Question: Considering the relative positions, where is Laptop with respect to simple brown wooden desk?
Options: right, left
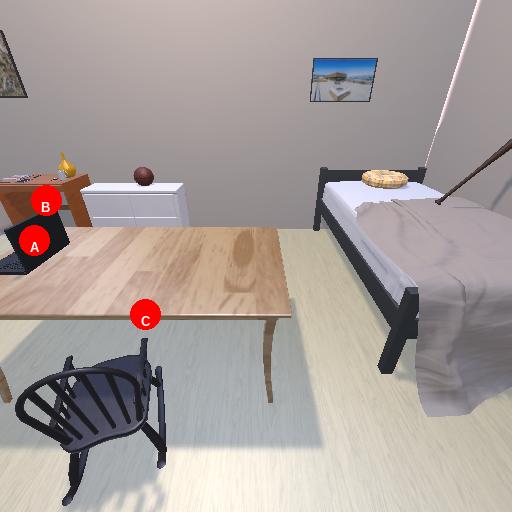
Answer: right